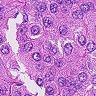
Metastatic tissue present: yes